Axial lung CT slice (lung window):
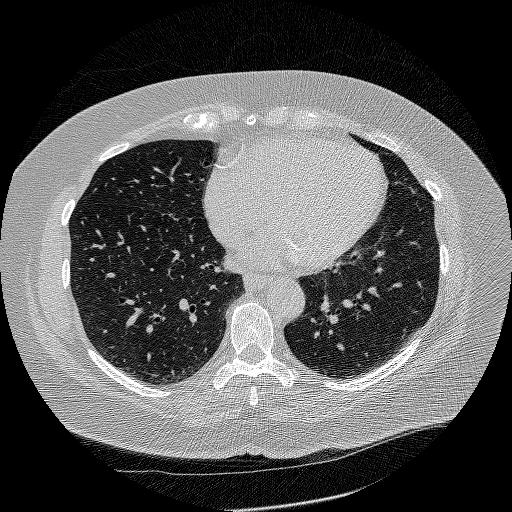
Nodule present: no